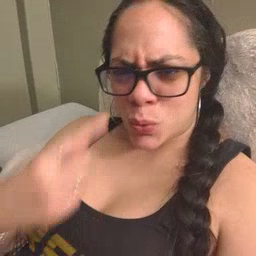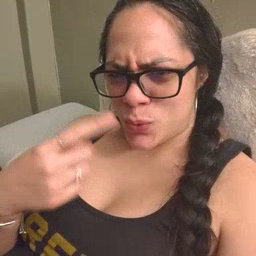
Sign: who